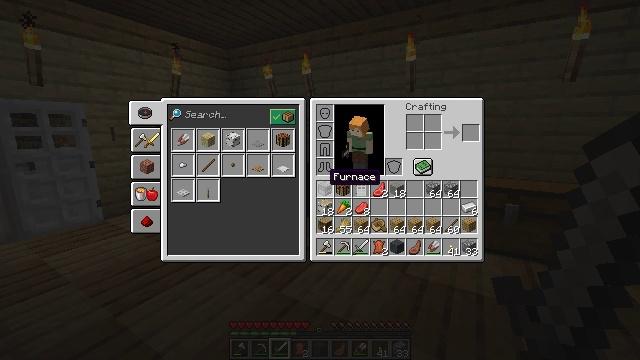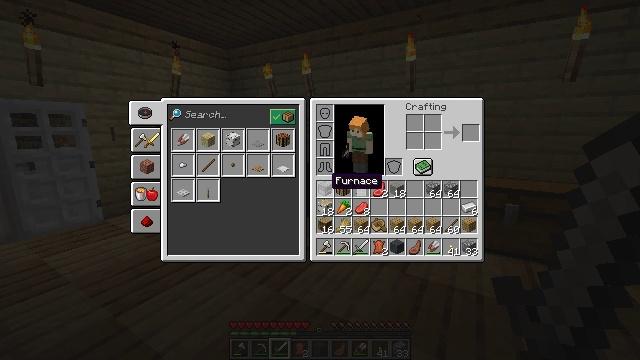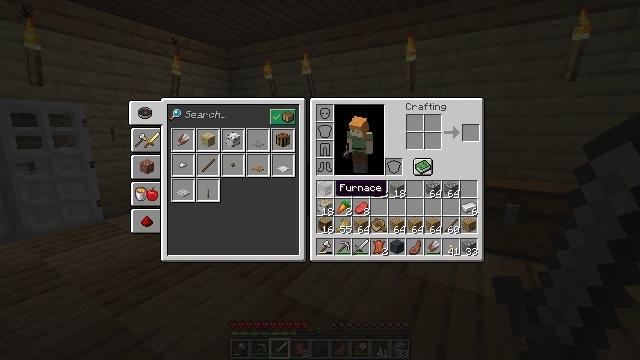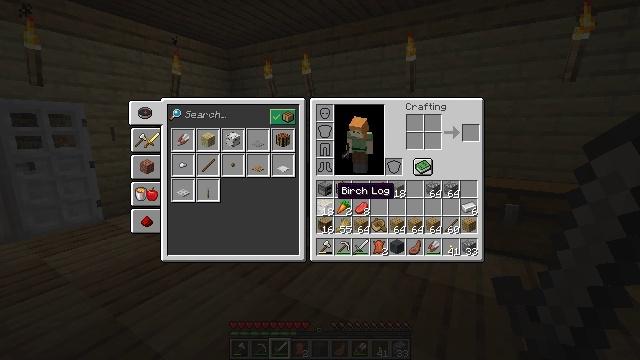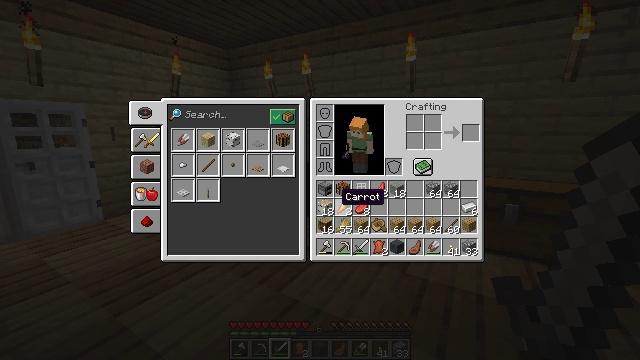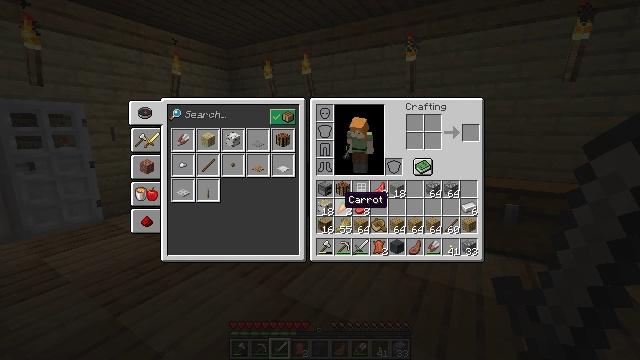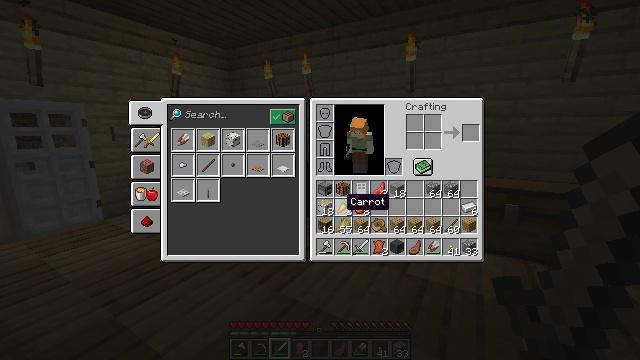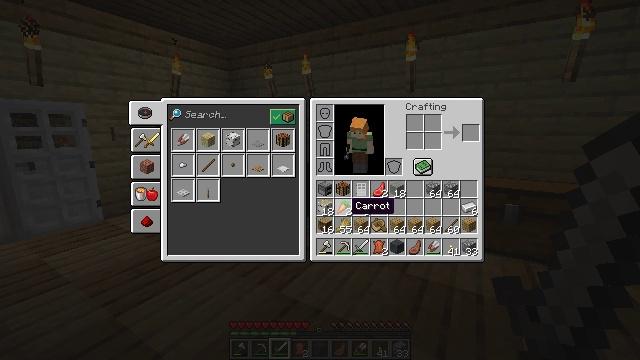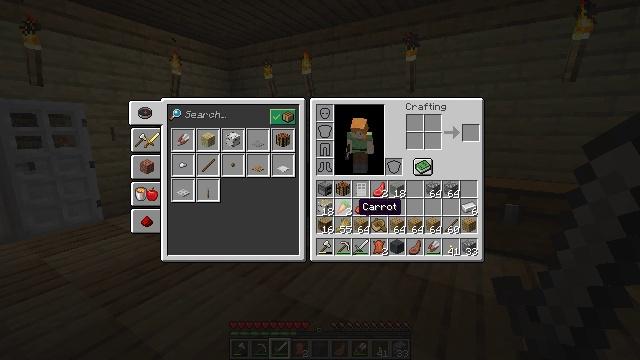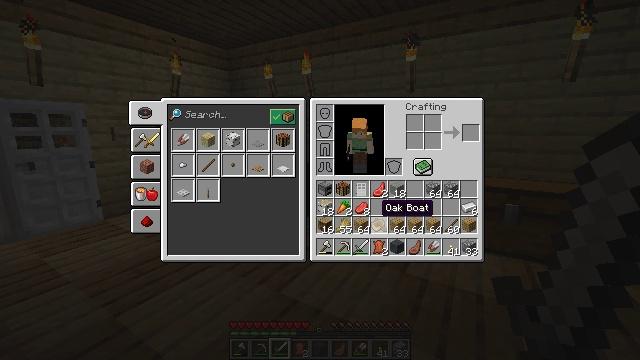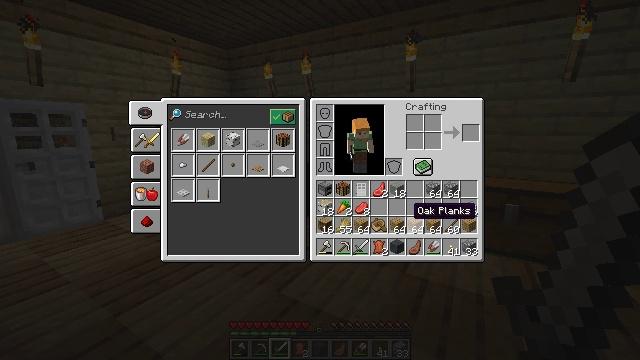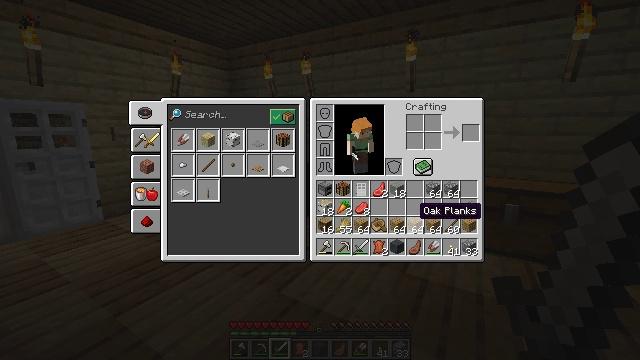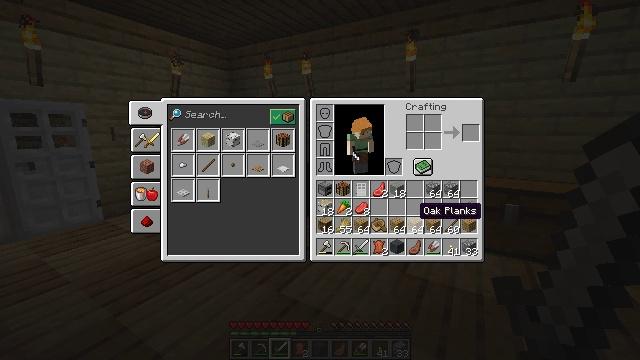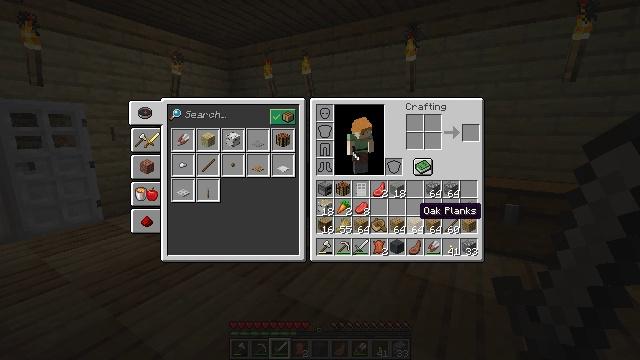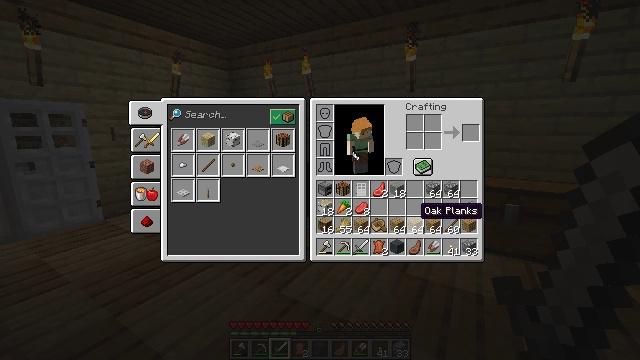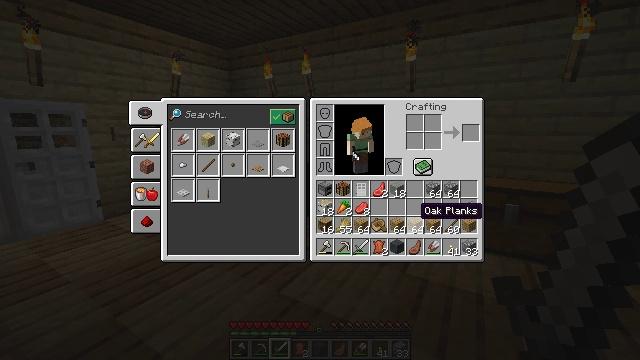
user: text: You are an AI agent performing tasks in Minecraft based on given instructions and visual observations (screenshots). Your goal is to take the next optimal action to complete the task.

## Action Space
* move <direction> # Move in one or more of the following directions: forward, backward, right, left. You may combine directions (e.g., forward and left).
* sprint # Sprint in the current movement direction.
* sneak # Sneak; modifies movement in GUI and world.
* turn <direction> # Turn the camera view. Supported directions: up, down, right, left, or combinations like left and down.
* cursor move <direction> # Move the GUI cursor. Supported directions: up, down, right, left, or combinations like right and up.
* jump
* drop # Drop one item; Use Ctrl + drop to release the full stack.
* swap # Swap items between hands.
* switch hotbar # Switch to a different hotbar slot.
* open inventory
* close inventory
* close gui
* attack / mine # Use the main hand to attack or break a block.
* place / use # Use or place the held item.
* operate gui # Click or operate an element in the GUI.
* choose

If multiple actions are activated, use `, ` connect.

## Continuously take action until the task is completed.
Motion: motion action
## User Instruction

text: Mine beetroots from the garden.
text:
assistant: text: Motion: no_op
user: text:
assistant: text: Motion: cursor move down
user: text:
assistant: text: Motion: no_op
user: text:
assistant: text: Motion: no_op
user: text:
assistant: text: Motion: no_op
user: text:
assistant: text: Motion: no_op
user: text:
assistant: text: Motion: no_op
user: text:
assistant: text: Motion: cursor move right
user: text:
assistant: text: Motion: cursor move right
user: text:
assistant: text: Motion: cursor move right
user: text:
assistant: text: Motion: no_op
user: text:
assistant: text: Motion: no_op
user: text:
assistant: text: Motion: no_op
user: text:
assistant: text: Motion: no_op
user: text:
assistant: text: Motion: no_op
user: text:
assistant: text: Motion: no_op
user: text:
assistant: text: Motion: no_op
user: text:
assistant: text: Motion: no_op
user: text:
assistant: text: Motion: no_op
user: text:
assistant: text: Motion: no_op
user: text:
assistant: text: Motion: no_op
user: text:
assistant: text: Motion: no_op
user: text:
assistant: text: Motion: cursor move right
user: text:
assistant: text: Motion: no_op
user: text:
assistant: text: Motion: no_op
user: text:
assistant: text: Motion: no_op
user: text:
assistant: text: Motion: no_op
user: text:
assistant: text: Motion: no_op
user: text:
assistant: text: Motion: no_op
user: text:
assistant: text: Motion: no_op